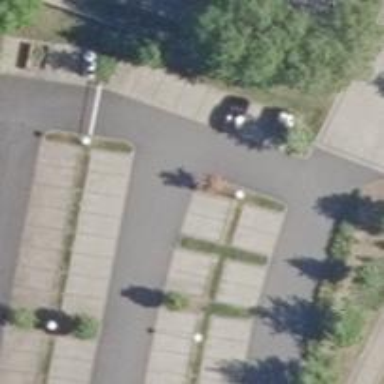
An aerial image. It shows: Parking aisle designated as service road.